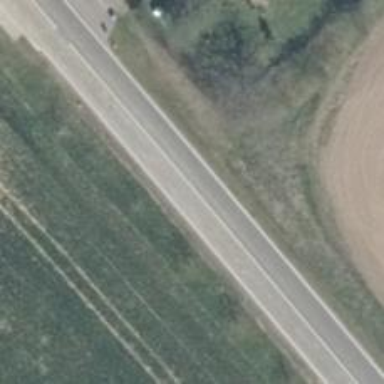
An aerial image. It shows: Secondary road with asphalt surface.